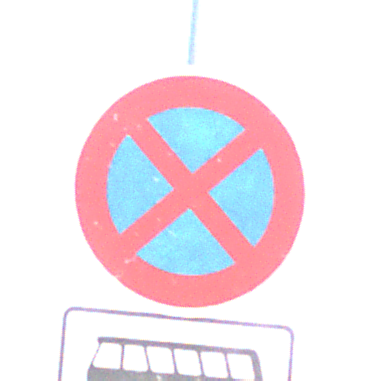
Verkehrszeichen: AbsolutesHalteverbot
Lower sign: HinweisDurchSinnbild13
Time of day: Midday
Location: Outdoor (Nature)
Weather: PartlyCloudy
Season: NotSpecified
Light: Natural